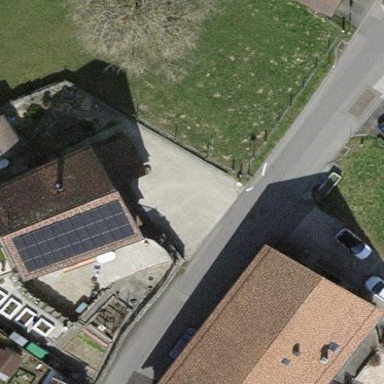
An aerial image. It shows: Simple house.